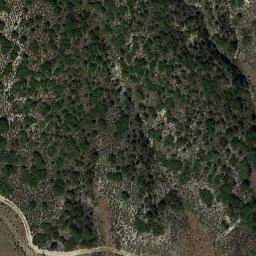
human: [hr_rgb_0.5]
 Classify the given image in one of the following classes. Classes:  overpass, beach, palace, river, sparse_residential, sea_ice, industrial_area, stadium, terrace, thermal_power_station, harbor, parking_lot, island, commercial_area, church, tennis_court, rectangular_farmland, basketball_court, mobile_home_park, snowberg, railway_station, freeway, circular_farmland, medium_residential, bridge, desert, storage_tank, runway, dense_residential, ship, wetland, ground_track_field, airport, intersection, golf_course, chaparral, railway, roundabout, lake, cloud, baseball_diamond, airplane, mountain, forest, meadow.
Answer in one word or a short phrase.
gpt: chaparral